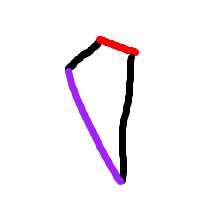
Shape: kite